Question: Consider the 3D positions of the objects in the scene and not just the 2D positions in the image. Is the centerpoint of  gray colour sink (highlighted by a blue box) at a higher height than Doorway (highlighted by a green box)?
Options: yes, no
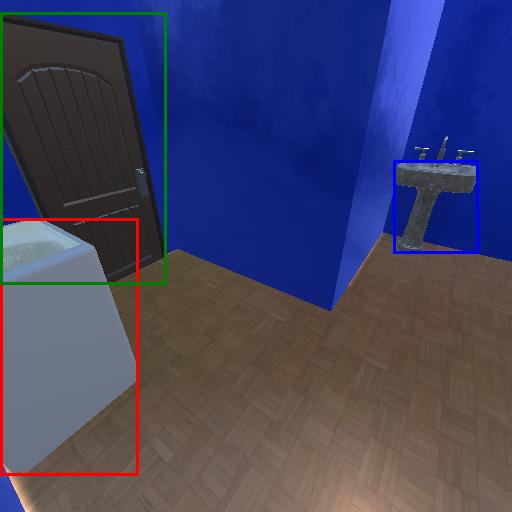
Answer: yes